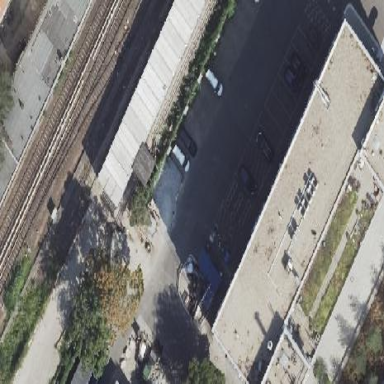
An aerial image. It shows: Commercial building.